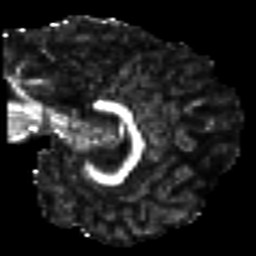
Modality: FA
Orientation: sagittal
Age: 24
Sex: female
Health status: healthy
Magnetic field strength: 3 T
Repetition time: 8.4 s
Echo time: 0.0926 s